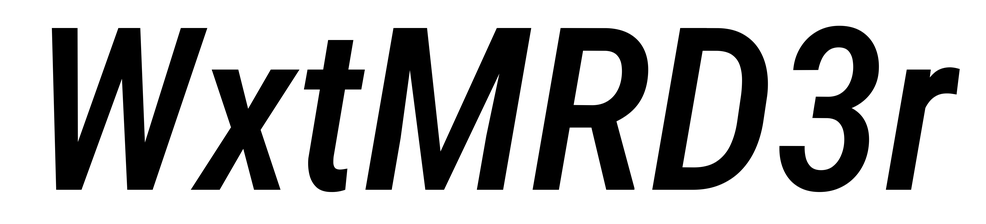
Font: Roboto-Italic_Condensed_Medium_Italic